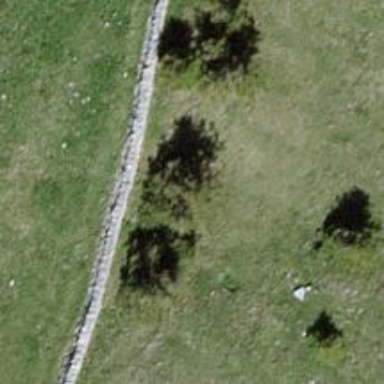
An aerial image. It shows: Wall made of dry stone.